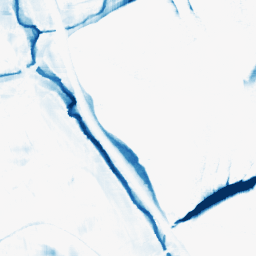
Category: morphological
Decomposition family: morphological_square
Decomposition parameters: operation: closing
size: 20
Upsampling method: cubic_catmull_rom
Upsampling parameters: scale: 4
Upsampling scale: 4